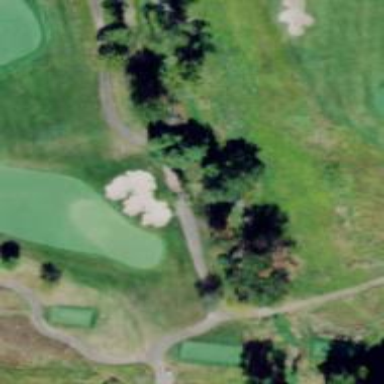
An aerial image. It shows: Path for both road and golf.